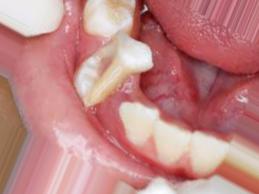
Condition: Caries